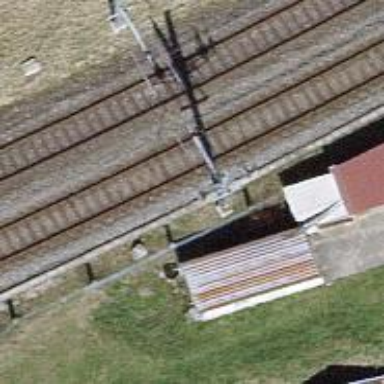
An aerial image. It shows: Railway with electrified contact lines.